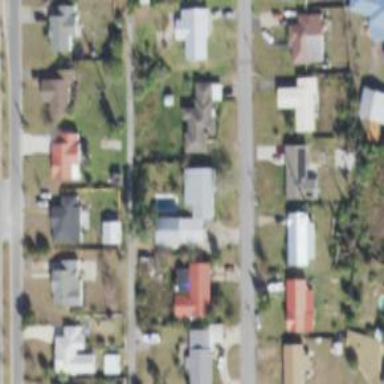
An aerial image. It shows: Single-family residential area.